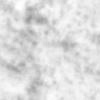
Label: no_change